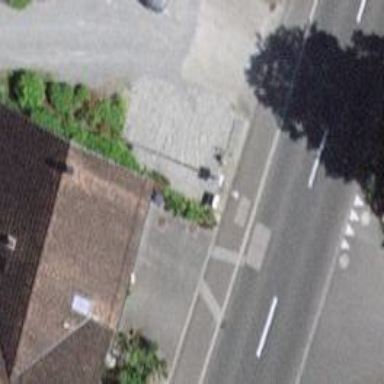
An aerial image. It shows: Bus stop with platform for public transport.